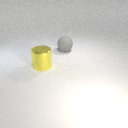
large gray rubber sphere behind large yellow metal cylinder